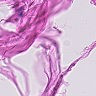
Metastatic tissue present: no